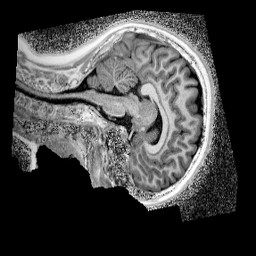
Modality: UNIT1_denoised
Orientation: sagittal
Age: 11
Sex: female
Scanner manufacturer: siemens
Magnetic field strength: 3 T
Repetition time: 4 s
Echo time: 0.00299 s